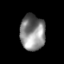
Tissue: lung
Cell type: Endothelial cells
Senescence score: 0.5962
Nuclear area (px): 869
Mean DAPI intensity: 134.529